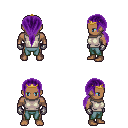
a pixel art fantasy rpg character, male body template, human, dark skin, white sleeveless shirt, teal pants, purple ponytail hairstyle, gold tiara, metal gloves, four views (front, back, left, right), 2x2 character sprite sheet, small pixel art, hard edges, no anti-aliasing